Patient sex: M
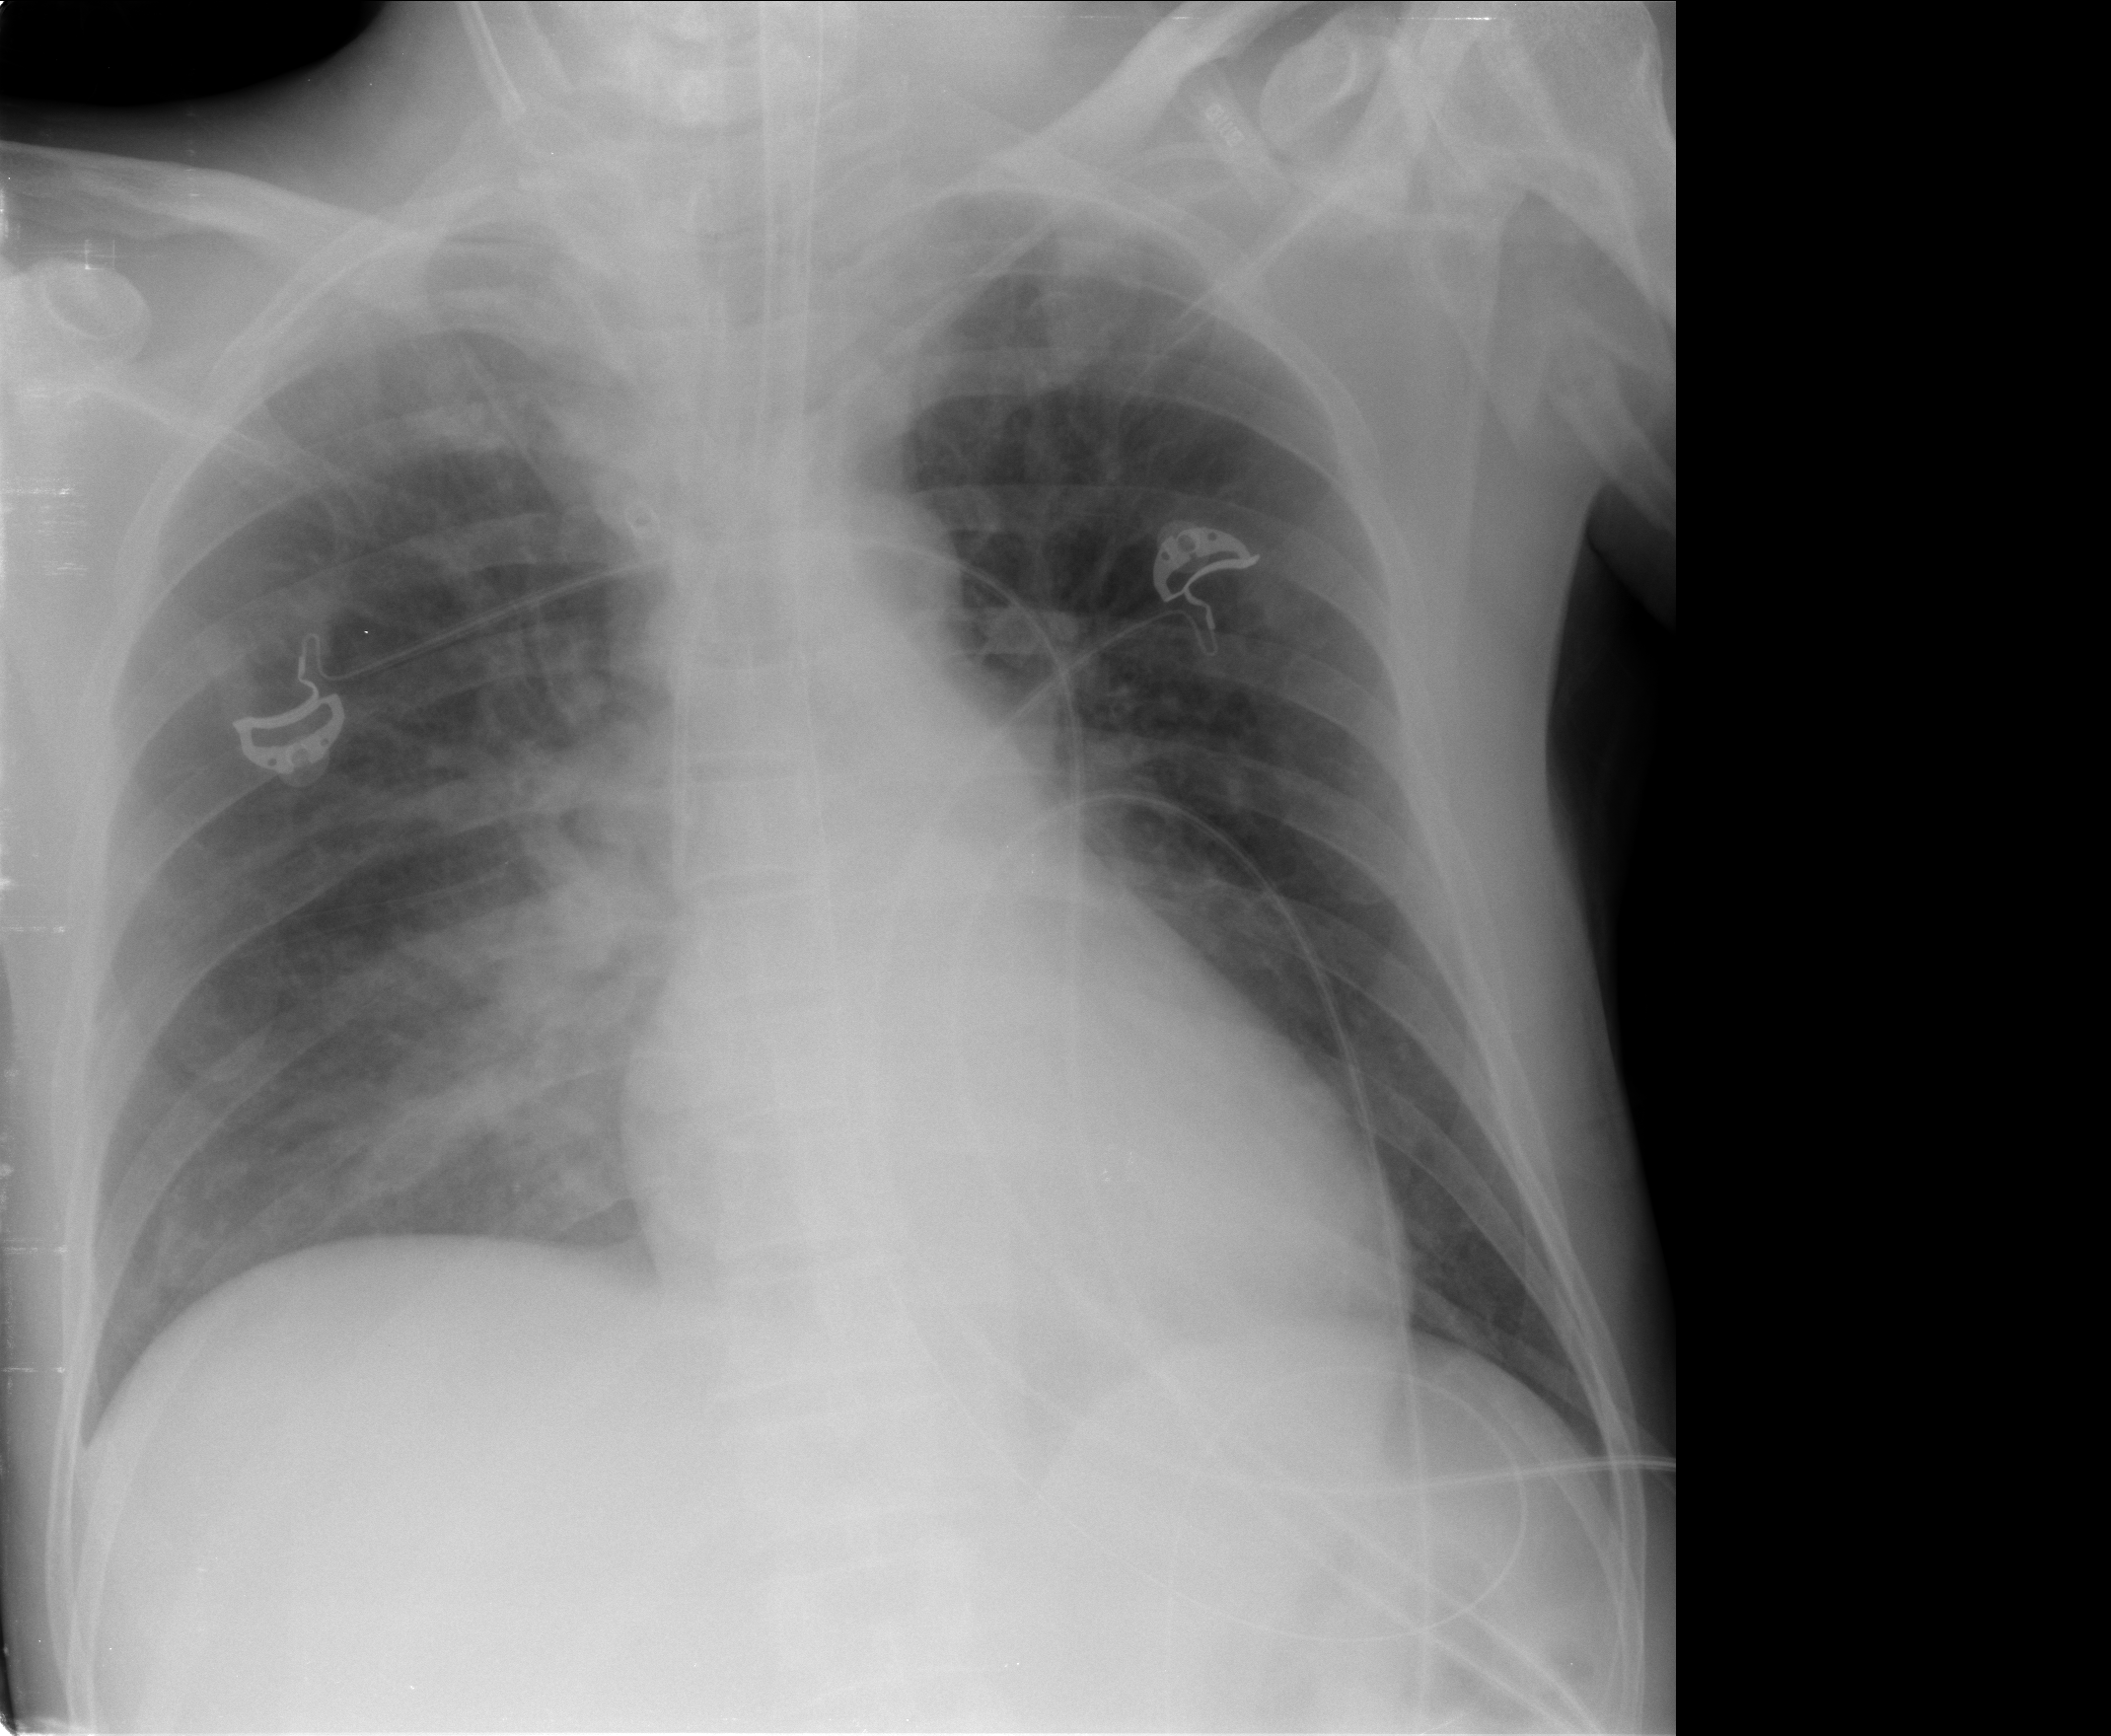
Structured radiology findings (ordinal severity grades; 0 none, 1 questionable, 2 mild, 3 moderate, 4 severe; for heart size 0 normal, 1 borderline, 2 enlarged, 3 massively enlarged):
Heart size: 0
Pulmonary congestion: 0
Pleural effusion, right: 0
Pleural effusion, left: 0
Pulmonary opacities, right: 2
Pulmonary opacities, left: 0
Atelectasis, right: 0
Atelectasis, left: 0